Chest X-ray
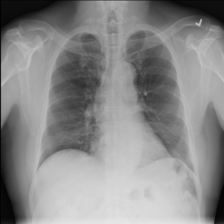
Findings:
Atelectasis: negative
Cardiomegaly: negative
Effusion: negative
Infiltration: negative
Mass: negative
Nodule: negative
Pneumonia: negative
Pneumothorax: negative
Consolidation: negative
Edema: negative
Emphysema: negative
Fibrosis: negative
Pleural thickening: negative
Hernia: negative